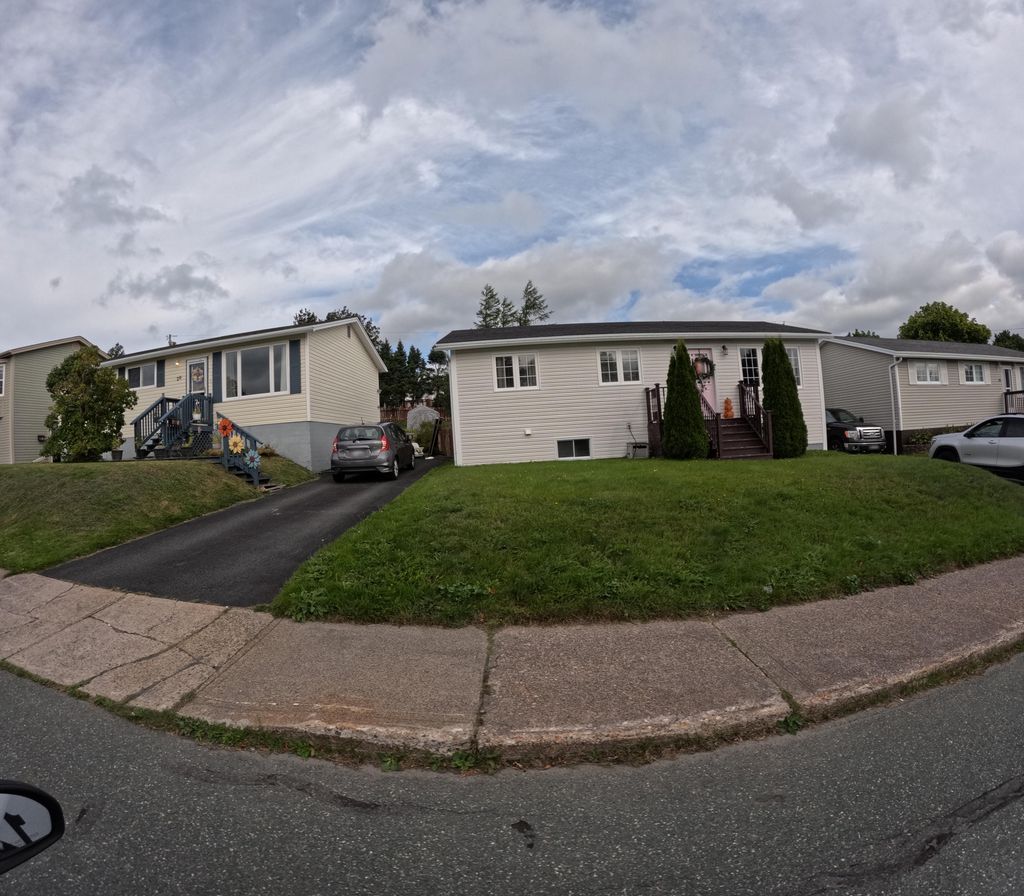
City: st_johns